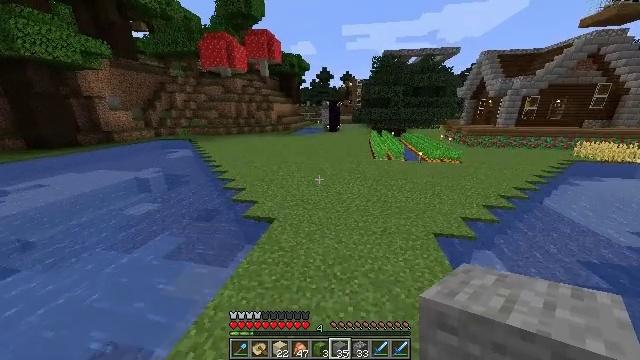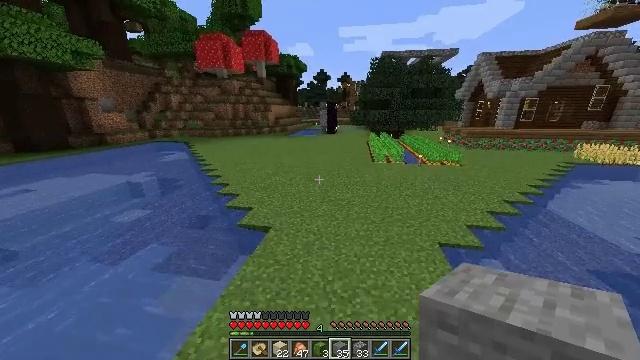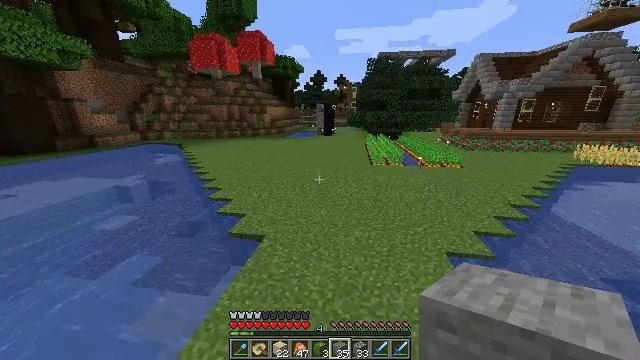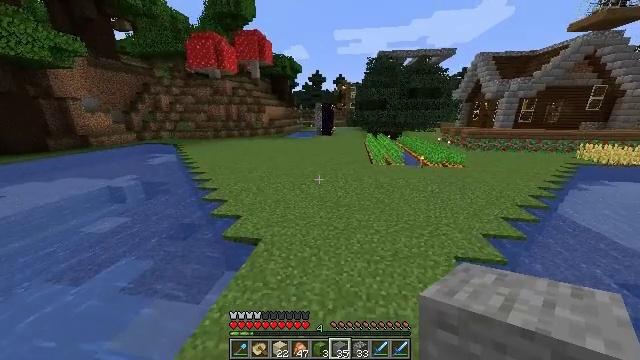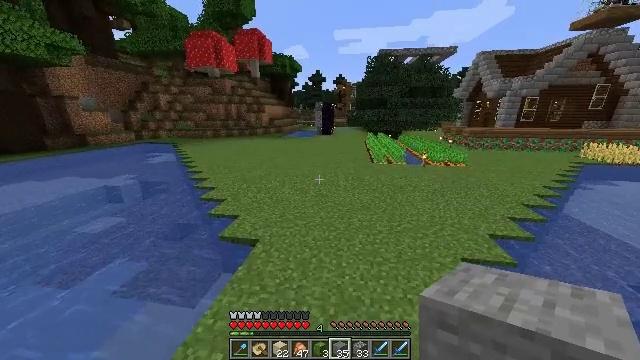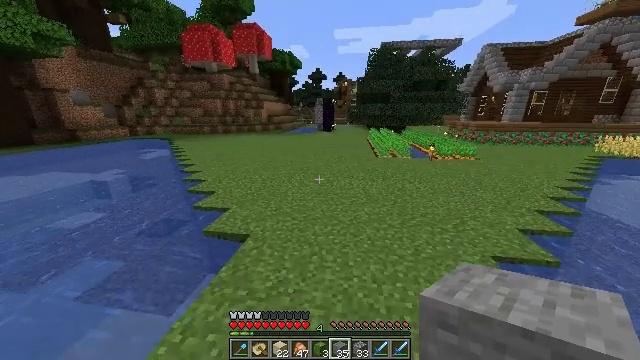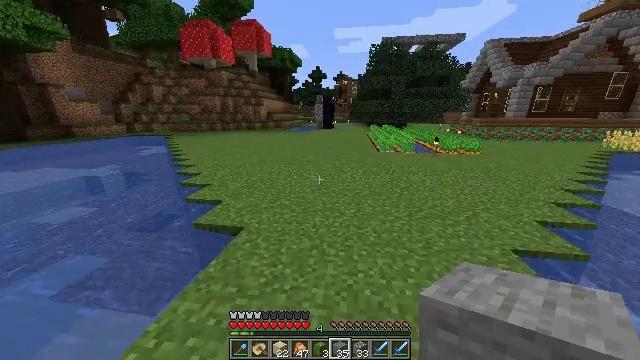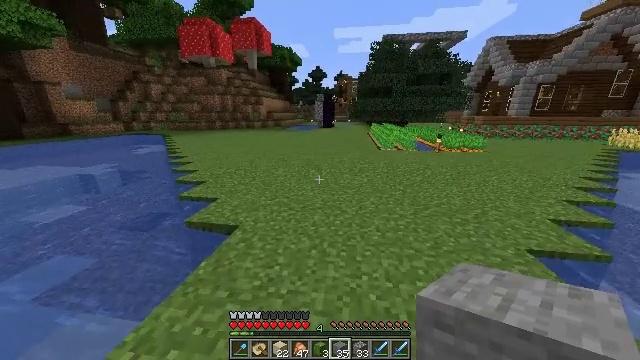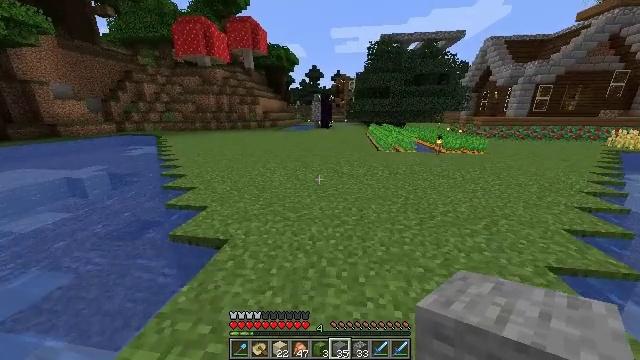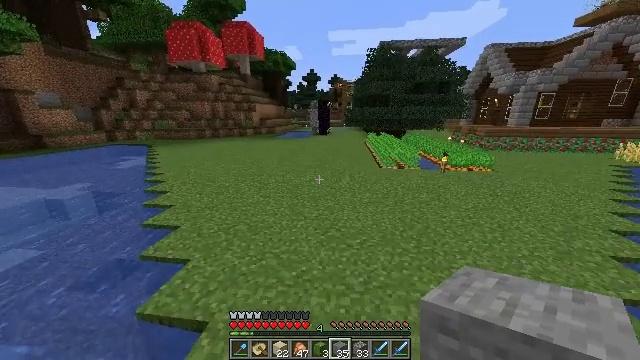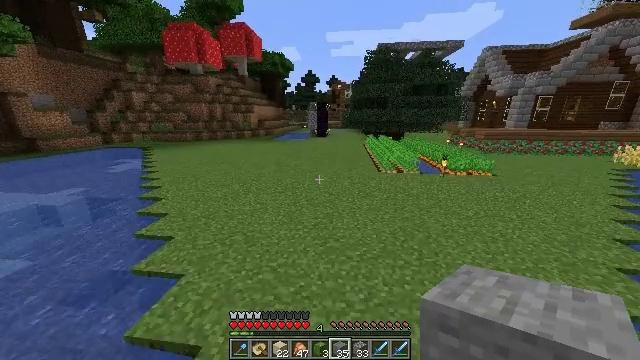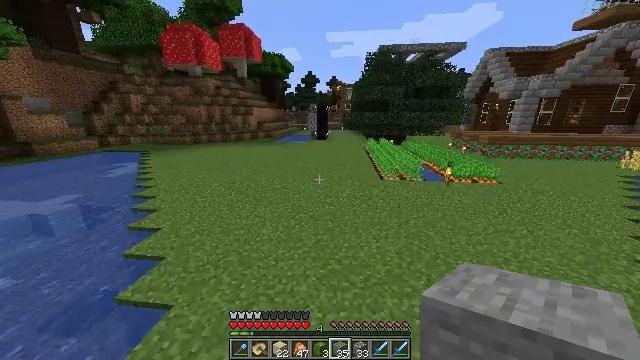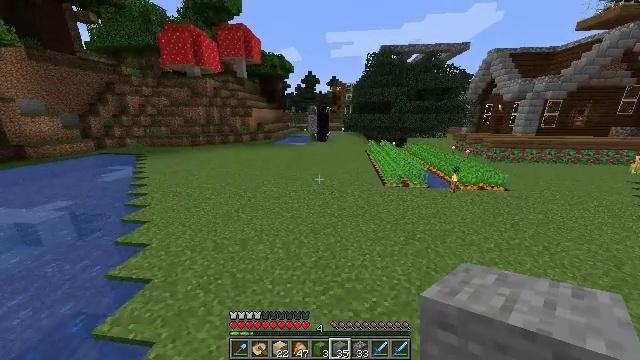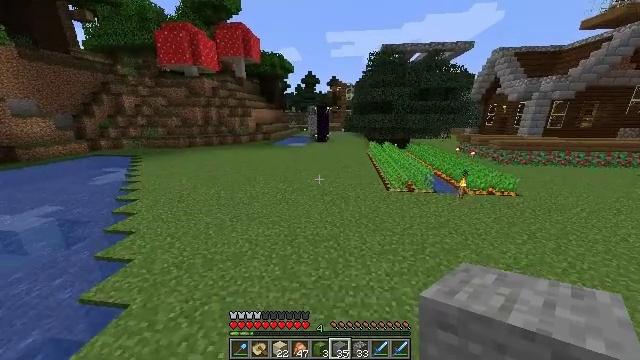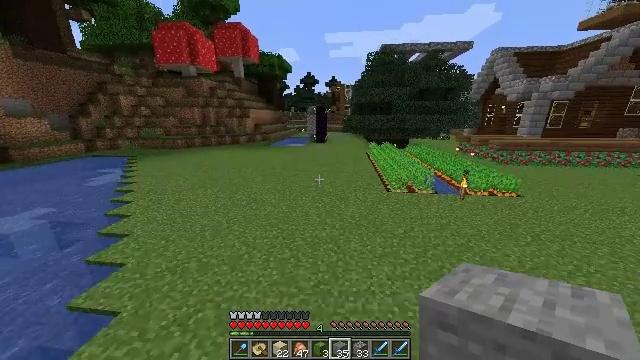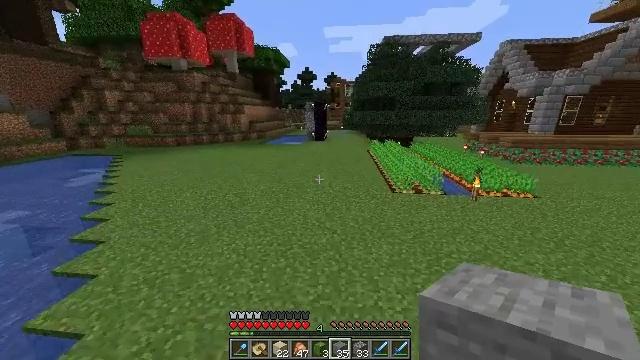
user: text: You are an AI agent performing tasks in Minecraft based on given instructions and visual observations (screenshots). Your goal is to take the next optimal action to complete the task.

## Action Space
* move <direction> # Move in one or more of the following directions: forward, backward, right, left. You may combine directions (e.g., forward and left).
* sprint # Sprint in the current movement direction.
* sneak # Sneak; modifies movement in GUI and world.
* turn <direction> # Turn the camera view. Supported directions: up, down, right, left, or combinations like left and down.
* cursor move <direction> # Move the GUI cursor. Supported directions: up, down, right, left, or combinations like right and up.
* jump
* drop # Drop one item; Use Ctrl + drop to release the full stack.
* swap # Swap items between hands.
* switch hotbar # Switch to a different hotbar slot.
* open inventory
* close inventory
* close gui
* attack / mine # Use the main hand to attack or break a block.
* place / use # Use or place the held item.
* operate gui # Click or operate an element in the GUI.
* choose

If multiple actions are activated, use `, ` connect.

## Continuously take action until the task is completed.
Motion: motion action
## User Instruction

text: Break the sweet berry bush to collect berries.
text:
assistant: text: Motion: move forward, jump
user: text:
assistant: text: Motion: move forward, jump
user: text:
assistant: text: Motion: move forward, sprint, jump
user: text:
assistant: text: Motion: move forward, sprint, jump
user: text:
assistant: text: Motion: move forward, sprint, jump
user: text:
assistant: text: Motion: move forward, jump
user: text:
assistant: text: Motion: move forward, jump
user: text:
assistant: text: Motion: move forward, jump
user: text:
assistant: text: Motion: move forward, sprint, jump
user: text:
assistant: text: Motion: move forward, sprint, jump
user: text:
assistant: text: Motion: move forward, sprint, jump
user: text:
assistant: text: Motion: move forward, jump
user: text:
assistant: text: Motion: move forward, jump
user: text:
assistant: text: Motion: jump
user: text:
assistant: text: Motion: jump
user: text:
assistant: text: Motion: jump, close inventory
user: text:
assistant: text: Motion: close inventory
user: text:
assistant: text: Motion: close inventory
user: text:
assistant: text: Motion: close inventory
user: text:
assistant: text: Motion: cursor move right, open gui
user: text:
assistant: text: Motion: cursor move right
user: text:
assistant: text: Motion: cursor move right
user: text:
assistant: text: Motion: cursor move right and up
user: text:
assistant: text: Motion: cursor move right
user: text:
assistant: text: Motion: cursor move right
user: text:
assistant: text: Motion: no_op
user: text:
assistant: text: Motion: no_op
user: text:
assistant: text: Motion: no_op
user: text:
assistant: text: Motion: cursor move left
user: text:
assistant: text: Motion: cursor move left